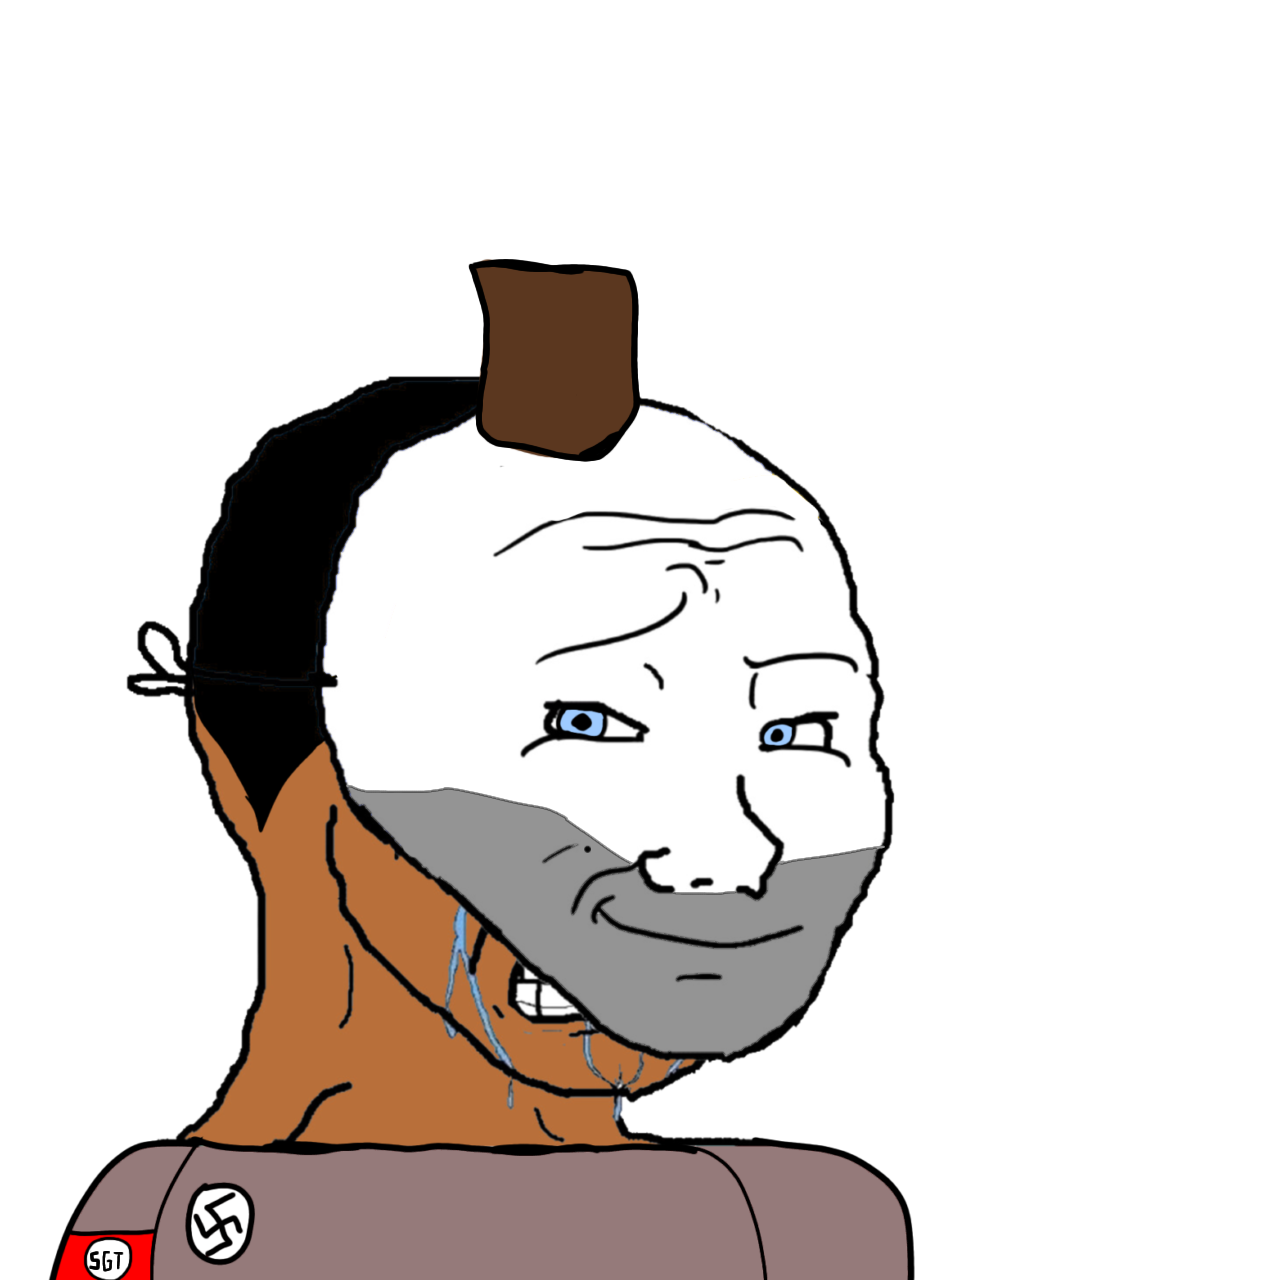
Label: 5_Crying_Wojak